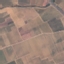
Land use / land cover class: PermanentCrop